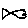
Label: fish